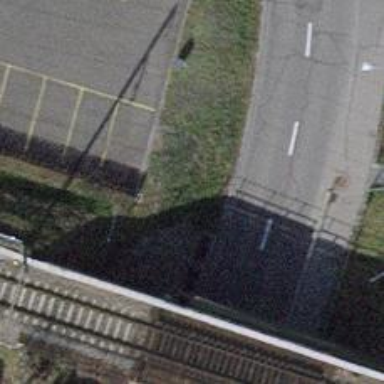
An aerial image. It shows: Tunnel.